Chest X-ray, PA view. Patient: 60 years old, sex M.
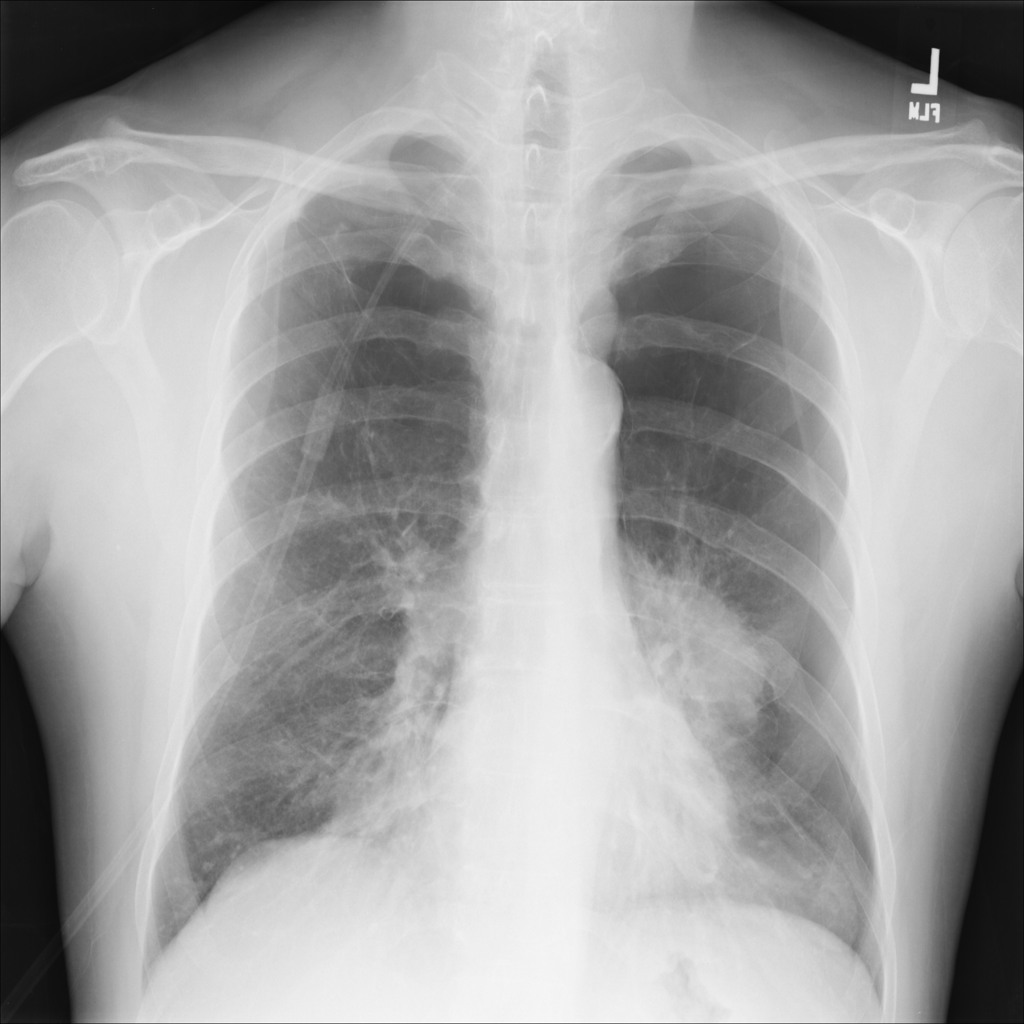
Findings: Mass, Pneumothorax